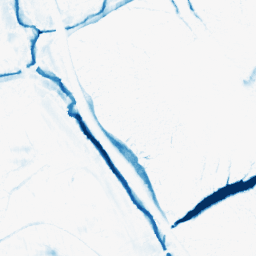
Category: morphological
Decomposition family: morphological_ellipse
Decomposition parameters: operation: closing
width: 20
height: 10
Upsampling method: quartic
Upsampling parameters: scale: 2
Upsampling scale: 2